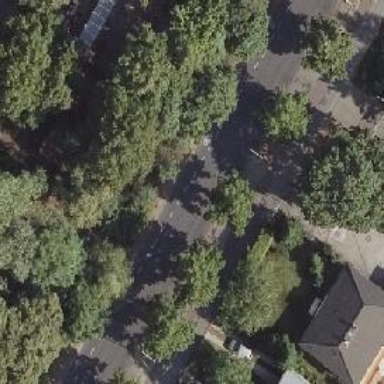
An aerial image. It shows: Avenue lined with broadleaved deciduous trees.